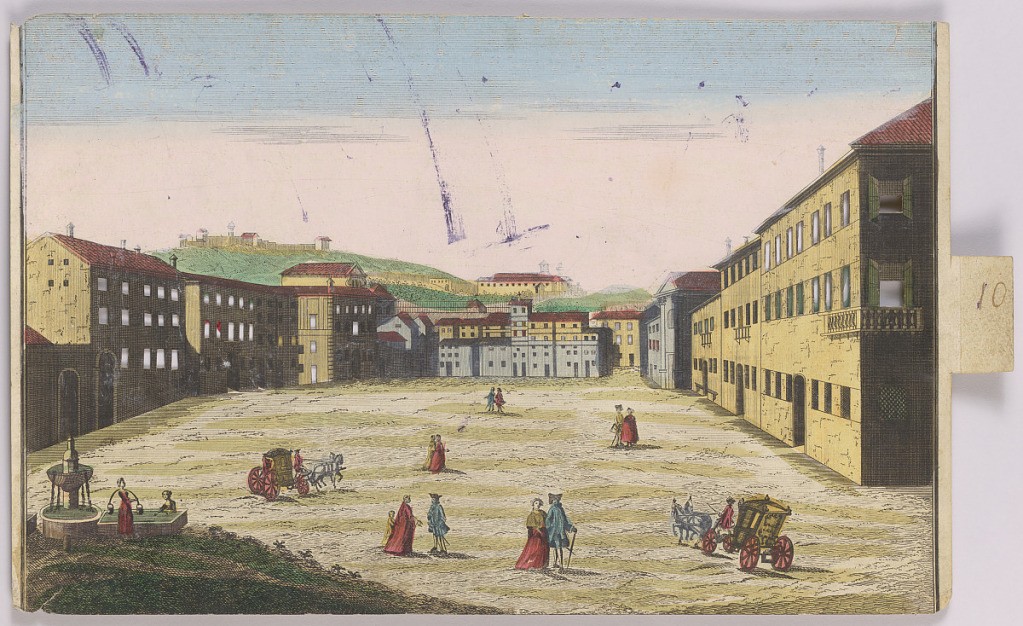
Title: Peep-Show Print
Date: mid-18th century
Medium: Engraving and brush and wash on paper
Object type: Print
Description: Peep-show print